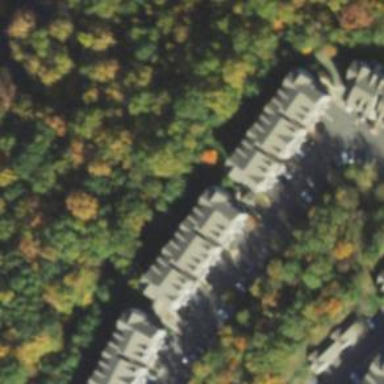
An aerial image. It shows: Image showing building with apartments.